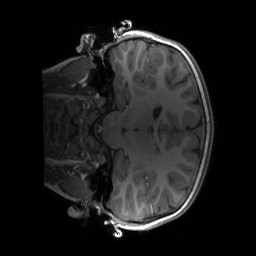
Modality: T1w
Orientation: coronal
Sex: male
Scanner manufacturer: siemens
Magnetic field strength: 3 T
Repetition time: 1.9 s
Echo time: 0.00243 s